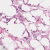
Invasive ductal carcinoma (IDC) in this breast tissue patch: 0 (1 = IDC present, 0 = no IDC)